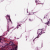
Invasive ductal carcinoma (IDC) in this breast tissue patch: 0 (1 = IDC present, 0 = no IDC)